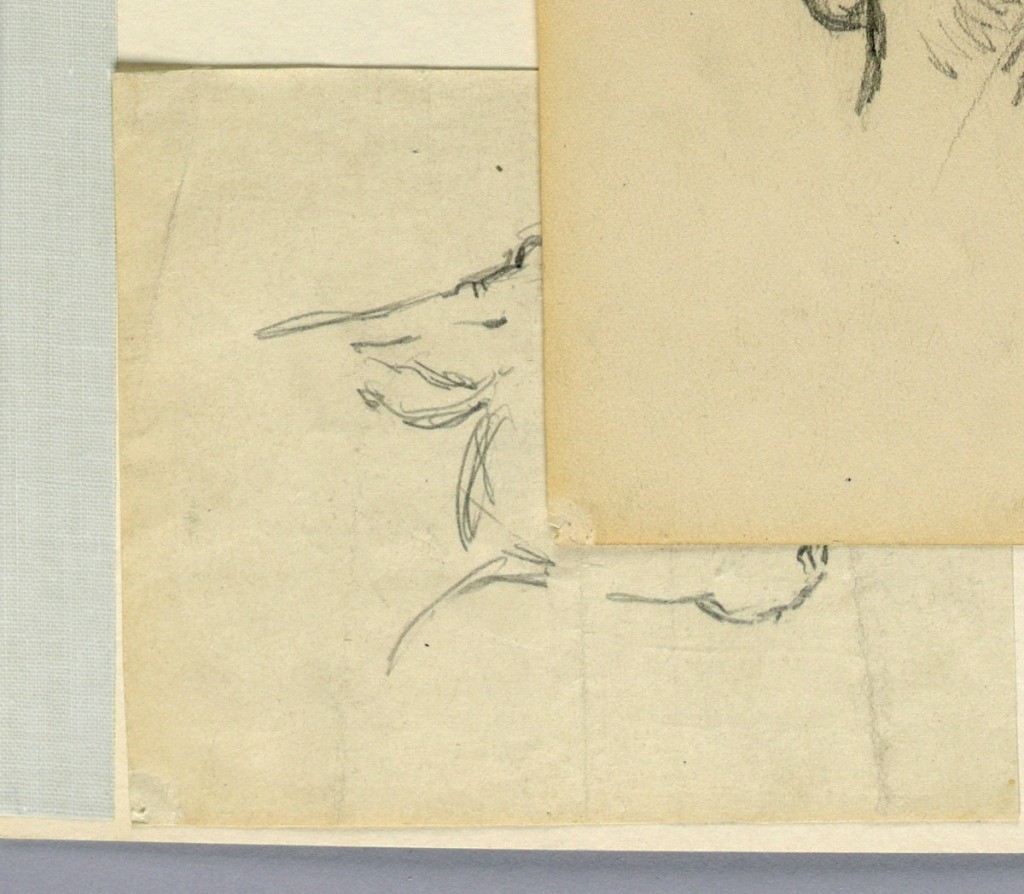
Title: Study for "Herding," "The Progress of Civilization: Hunting, Herding, Agriculture," State Capitol, Des Moines, IA
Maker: Kenyon Cox, American, 1856–1919
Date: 1905–1906
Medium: Graphite on paper
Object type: Drawing
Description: Partial sketch of a bull's head.